Question: So I have a page for displaying products, and I'm trying to convert that page from a table-based layout where each spot is a table cell, three to a row, into a dynamic grid of some sort.
Unfortunately, using inline-block is a pain due to the "keep whitespace like it matters between inline-block" issue, and using floats is... ok, but tends to result in gaps in the listings (see attached image).

The tiles have a max and min width, so it seems like waterfall or pinterest type tiling necessary, since I'm not really dealing with variable-height and width rectangles.
So what are best for making this kind of grid listing fill available space regularly, but still allow rows to be shorter for shorter screens?
There's an in-development example of the problem page here: <URL>
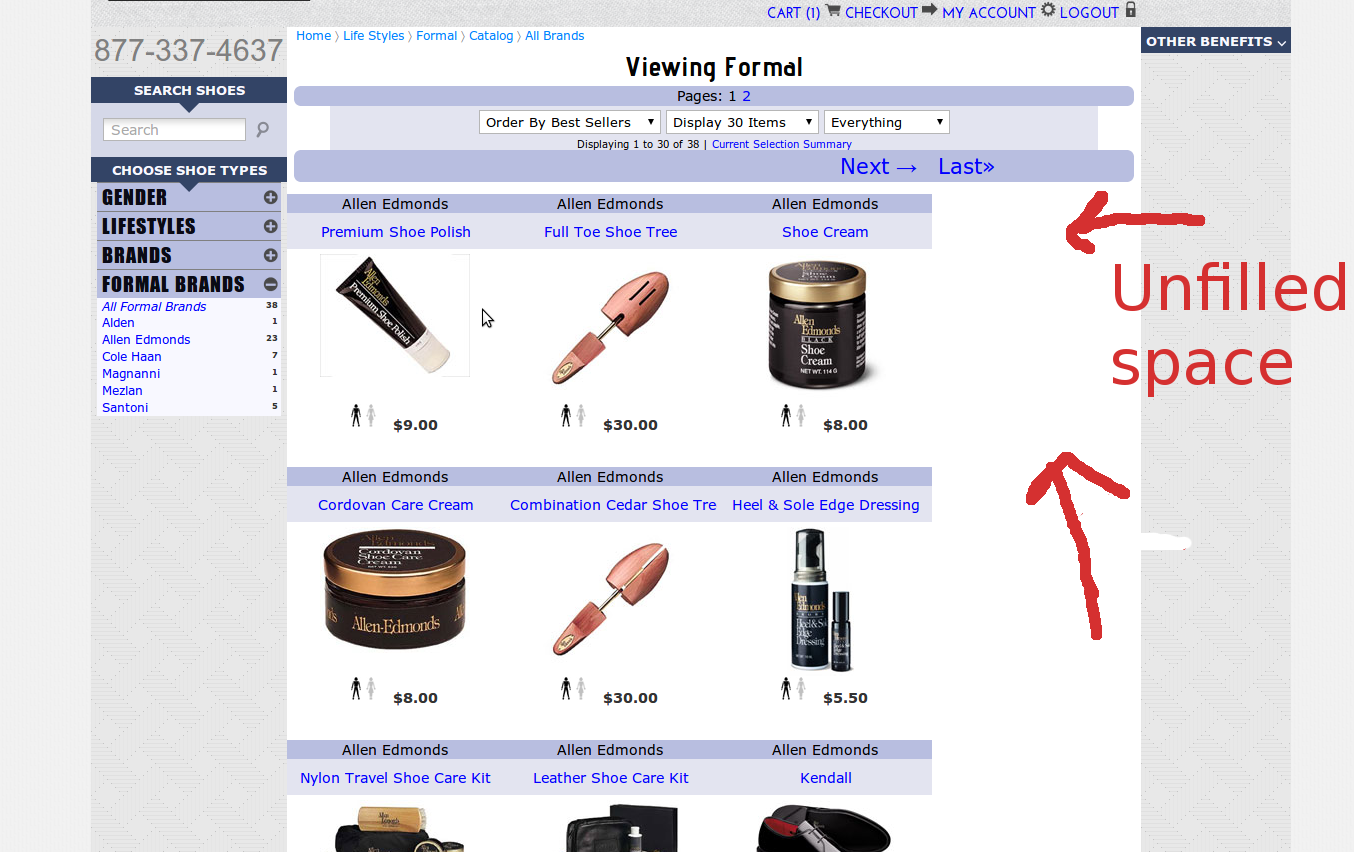
Answer: the technique is called Liquid design or if you have to support smart phones and tablets, then it will be "Responsive design".
In your scenario, first you need to turn the fixed-width table to a liquid grid. The code snippets are:
<URL>
'''
* {
-webkit-box-sizing: border-box;
-moz-box-sizing: border-box;
box-sizing: border-box;
}
.container {
width: auto;
}
.container:after {
content: " ";
clear: both;
display: table;
}
.tabletContainer {
/*The total width for the first two column*/
width: 67%;
float: left;
display: block;
}
.left {
background-color: red;
float: left;
/*Each column takes have of the container size, so their width =67/2 = 33.5%*/
width: 50%;
}
.middle {
background-color: yellow;
float: right;
/*Each column takes have of the container size, so their width =67/2 = 33.5%*/
width: 50%;
}
.right {
float: right;
width: 33%;
background-color: blue;
}
/*For tablet devices, show only the two columns in a row and a column underneath*/
@media (min-width: 481px) and (max-width: 768px) {
.tabletContainer, .right {
float: none;
width: auto;
}
.right
{
clear: both;
width: 50%;
}
}
/*For mobile phones, show only one column*/
@media (max-width: 480px) {
.tabletContainer, .left, .right, .middle {
float: none;
width: auto;
display: block;
}
}
'''
'''
<div class="container">
<div class="tabletContainer">
<div class="left">It is well enough that people of the nation do not understand our banking and monetary system, for if they did, I believe there would be a revolution before tomorrow morning.
</div>
<div class="middle">Under capitalism, man exploits man. Under communism, it's just the opposite.
</div>
</div>
<div class="right">One of the funny things about the stock market is that every time one person buys, another sells, and both think they are astute
</div>
</div>
'''
1. You also need to make your images liquid as well. One trick is to remove the fixed-widths and heights of your images.
'''
/*Make images not resize outside of the column that they are in*/
img {
max-width: 100%;
}
'''
'''
<img src="imgs/clouds.jpg" alt="Clouds" class="half right"/>
'''
You can also change the image size by using %. For instance, the width of the image in the example above will be set to 50% of the container width by using the following CSS.
'''
img.half {
max-width: 50%;
}
'''
If you want to float it to the left of the container:
'''
img.left {
float: left;
margin: 0 10px 10px 0;
}
'''
By applying padding/margins you can achieve the effect you want.
Hope this help.